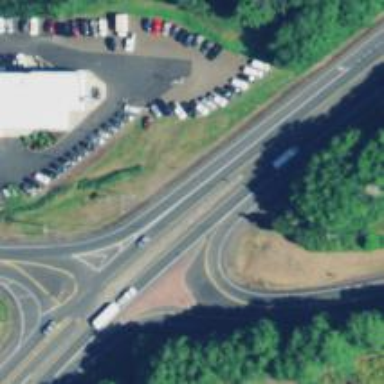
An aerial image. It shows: Trunk highway.